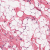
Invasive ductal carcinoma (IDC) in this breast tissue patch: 0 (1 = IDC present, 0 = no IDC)